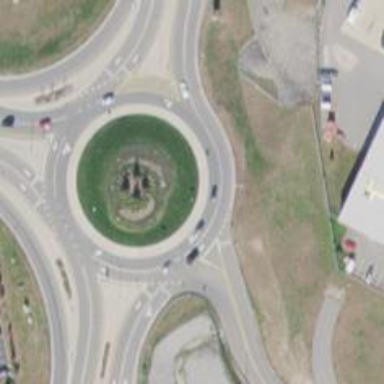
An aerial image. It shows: Tertiary road made of asphalt leading to roundabout junction.